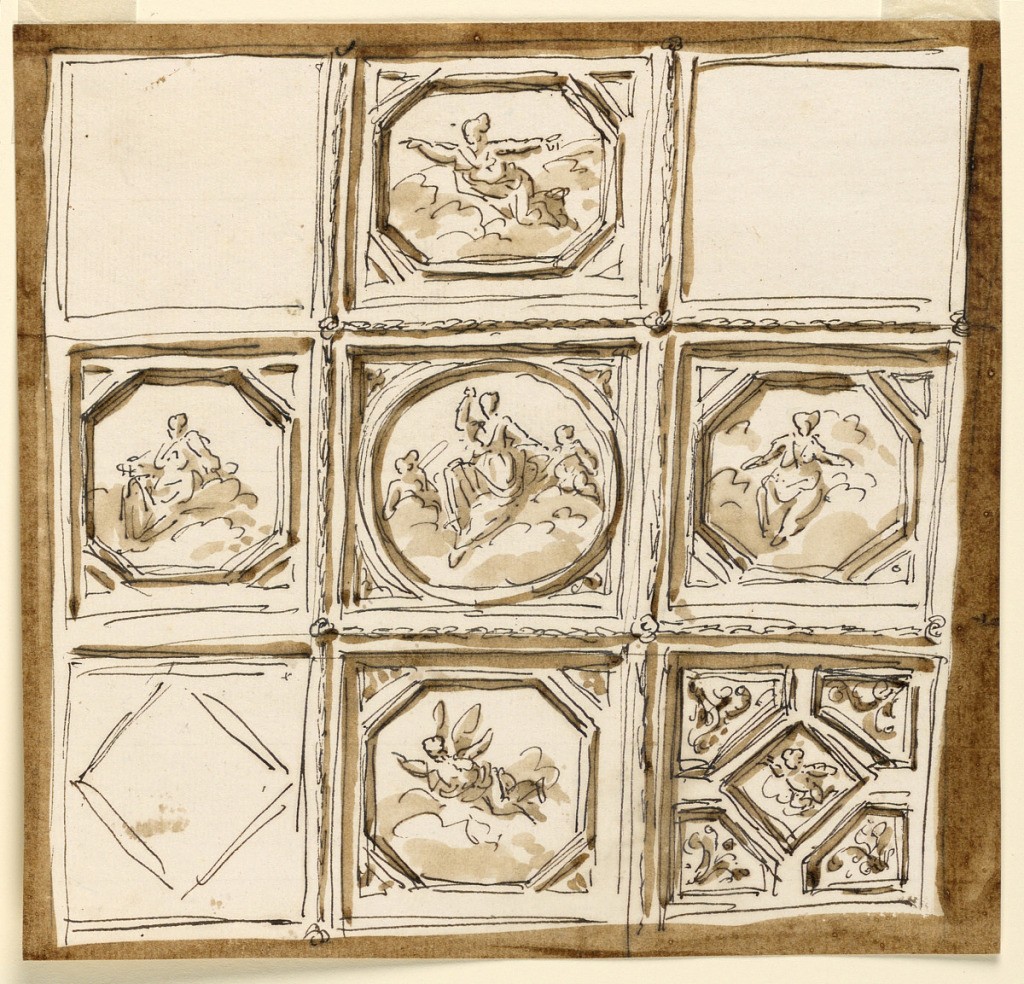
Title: Design for Ceiling Decoration
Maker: Giuseppe Barberi, Italian, 1746–1809
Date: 1746–1809
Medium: Pen and brown ink, brush and brown wash on off-white laid paper
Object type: Drawing
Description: Design for Ceiling Decoration.